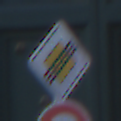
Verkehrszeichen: EndeVorfahrtsstrasse
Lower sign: Geschwindigkeit50
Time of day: SunriseSunset
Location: Outdoor (Urban)
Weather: Clear
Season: NotSpecified
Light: Natural